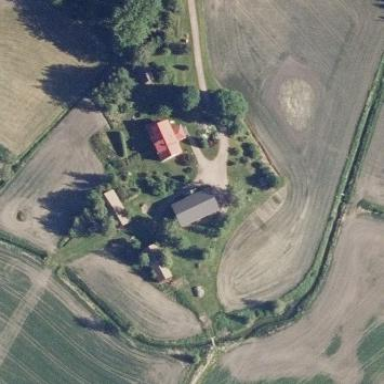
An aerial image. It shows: Farmyard area.